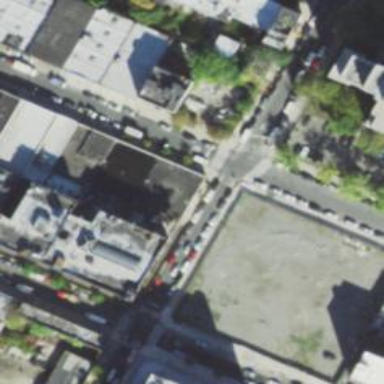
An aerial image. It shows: Asphalt footway with marked zebra crossing.